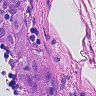
Metastatic tissue present: yes